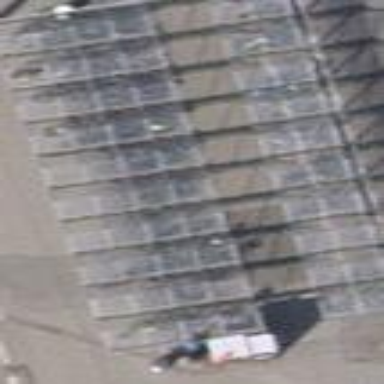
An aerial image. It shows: Bicycle parking area with stands available.